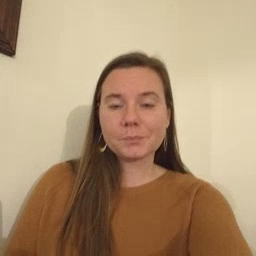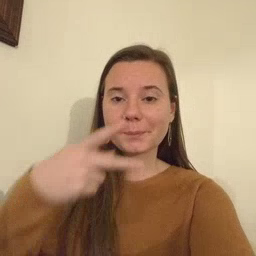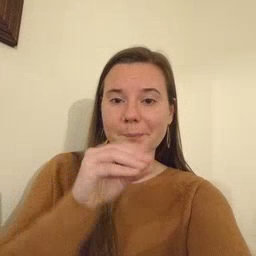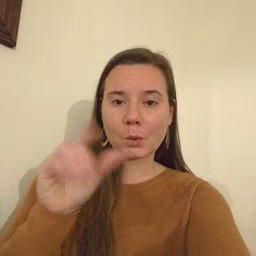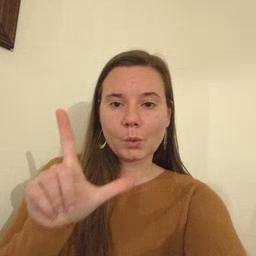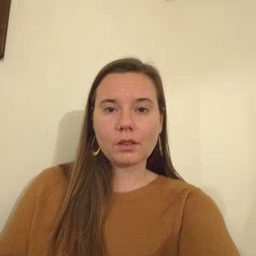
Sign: pool